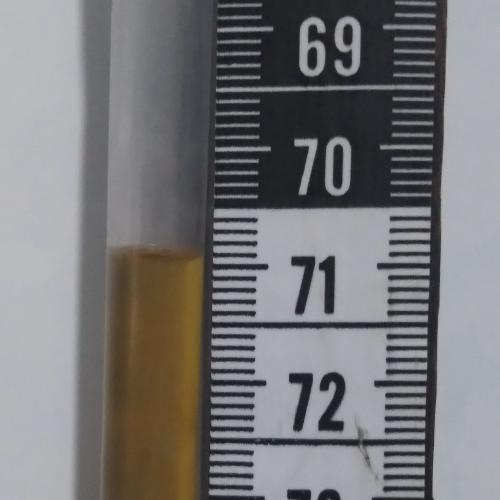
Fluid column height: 70.9 cm